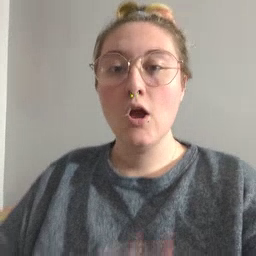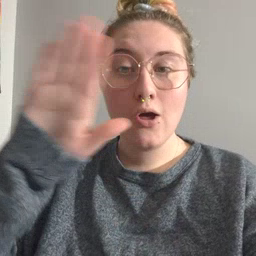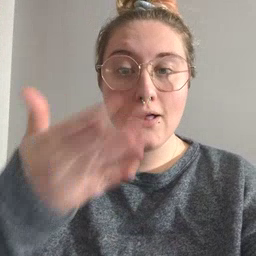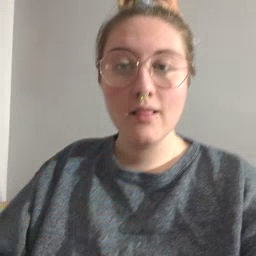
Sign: all